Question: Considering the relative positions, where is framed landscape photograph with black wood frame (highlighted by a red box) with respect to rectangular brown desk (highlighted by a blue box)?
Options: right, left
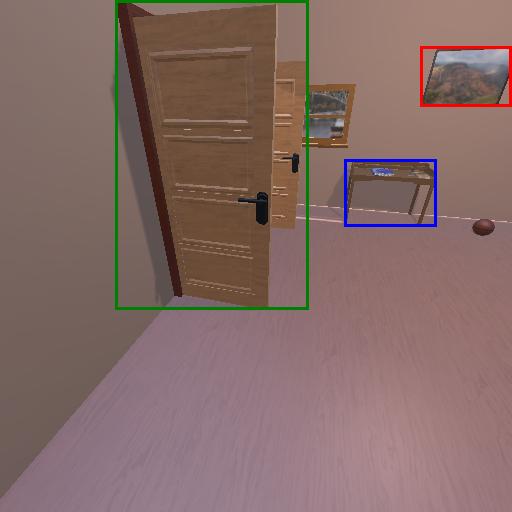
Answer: right